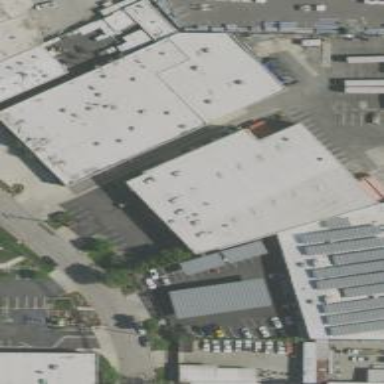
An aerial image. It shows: Warehouse building.